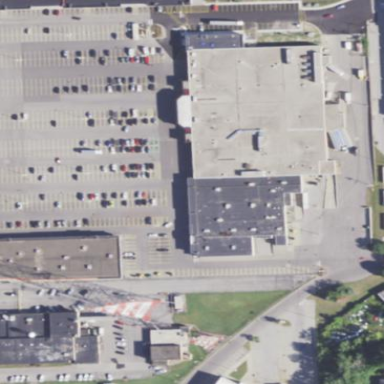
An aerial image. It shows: Retail area.